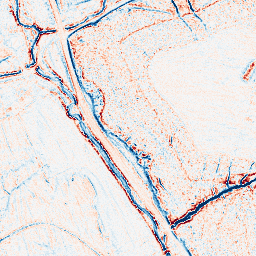
Category: edge_preserving
Decomposition family: anisotropic_diffusion
Decomposition parameters: iterations: 20
kappa: 30
gamma: 0.05
Upsampling method: bicubic
Upsampling parameters: scale: 4
Upsampling scale: 4